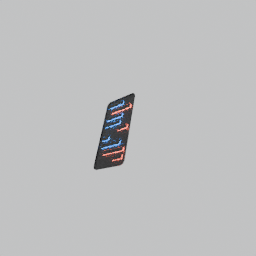
Label: electronics